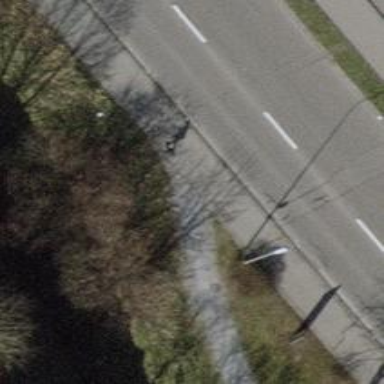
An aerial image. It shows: Sidewalk.